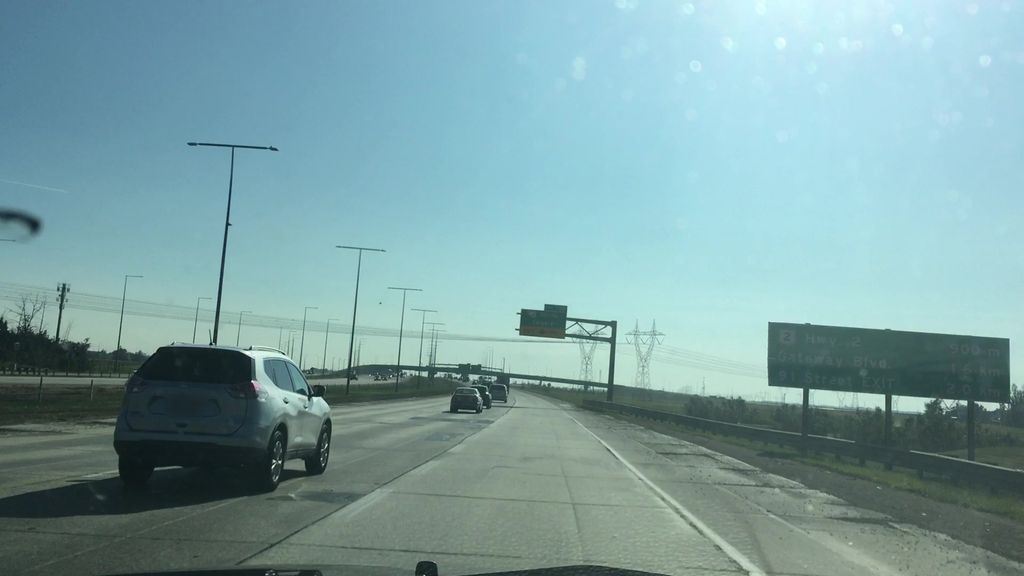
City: edmonton